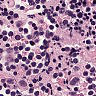
Metastatic tissue present: no